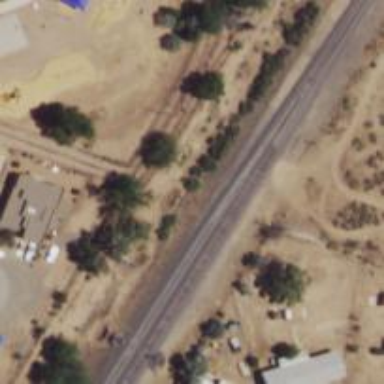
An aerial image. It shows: Railway siding for service.